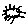
Label: sun